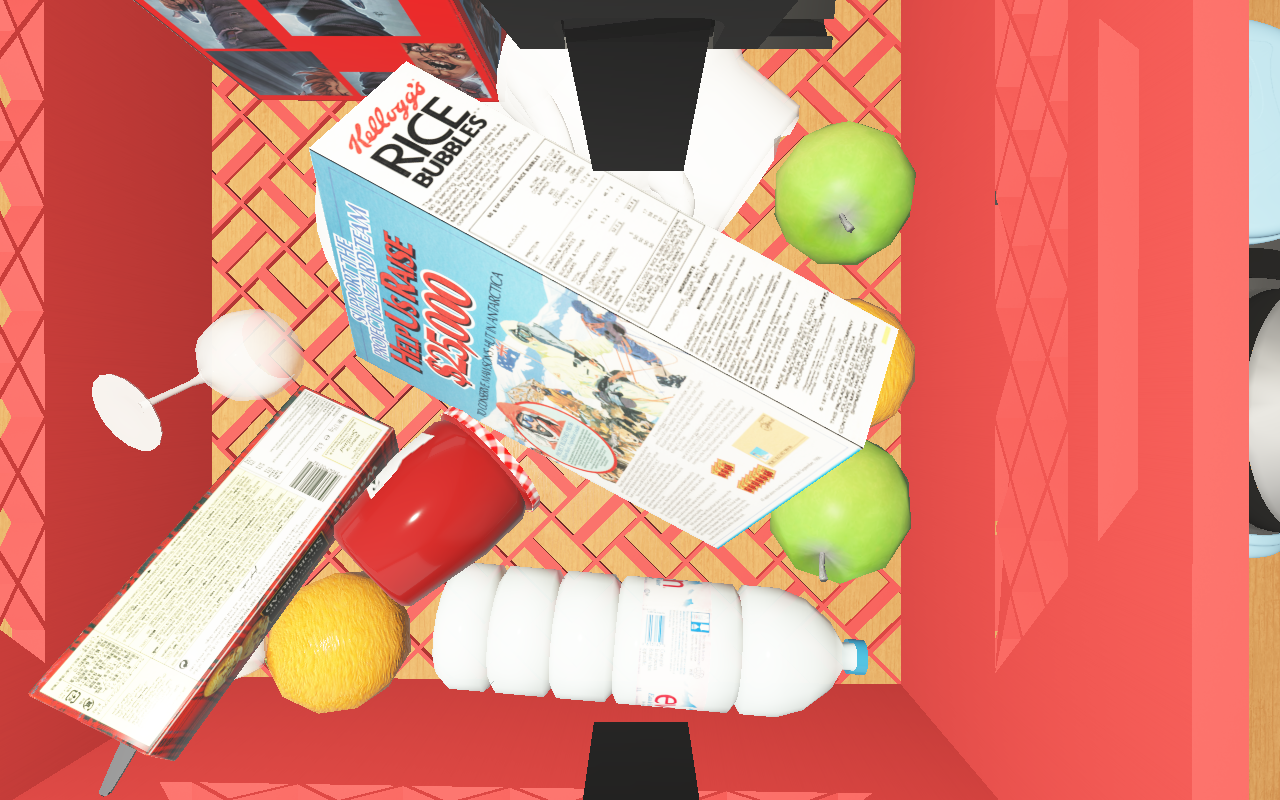
Objects in the scene:
carafe
water bottle
apple
apple
orange
orange
spoon
glass
jam jar
cereal box